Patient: sex F, age 36
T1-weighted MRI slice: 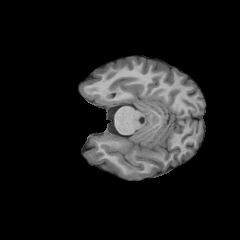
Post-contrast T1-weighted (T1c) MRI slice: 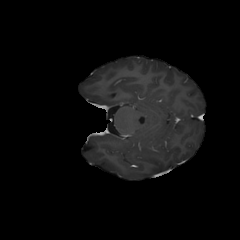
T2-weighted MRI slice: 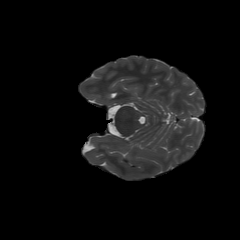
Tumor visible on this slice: no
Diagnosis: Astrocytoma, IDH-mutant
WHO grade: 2